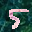
Label: 5